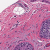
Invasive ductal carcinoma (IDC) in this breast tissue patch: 0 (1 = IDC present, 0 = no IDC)